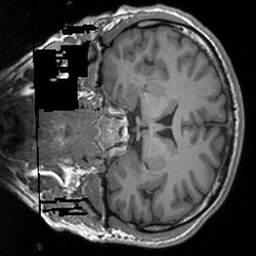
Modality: T1w
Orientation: coronal
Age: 27
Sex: male
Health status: healthy
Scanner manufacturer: siemens
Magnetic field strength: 3 T
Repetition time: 1.9 s
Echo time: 0.00252 s